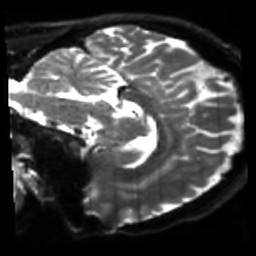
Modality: sbref
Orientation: sagittal
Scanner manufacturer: siemens
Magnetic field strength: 3 T
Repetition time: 4 s
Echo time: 0.0594 s